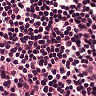
Metastatic tissue present: no